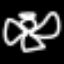
Label: angel